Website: home-depot
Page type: account-selection
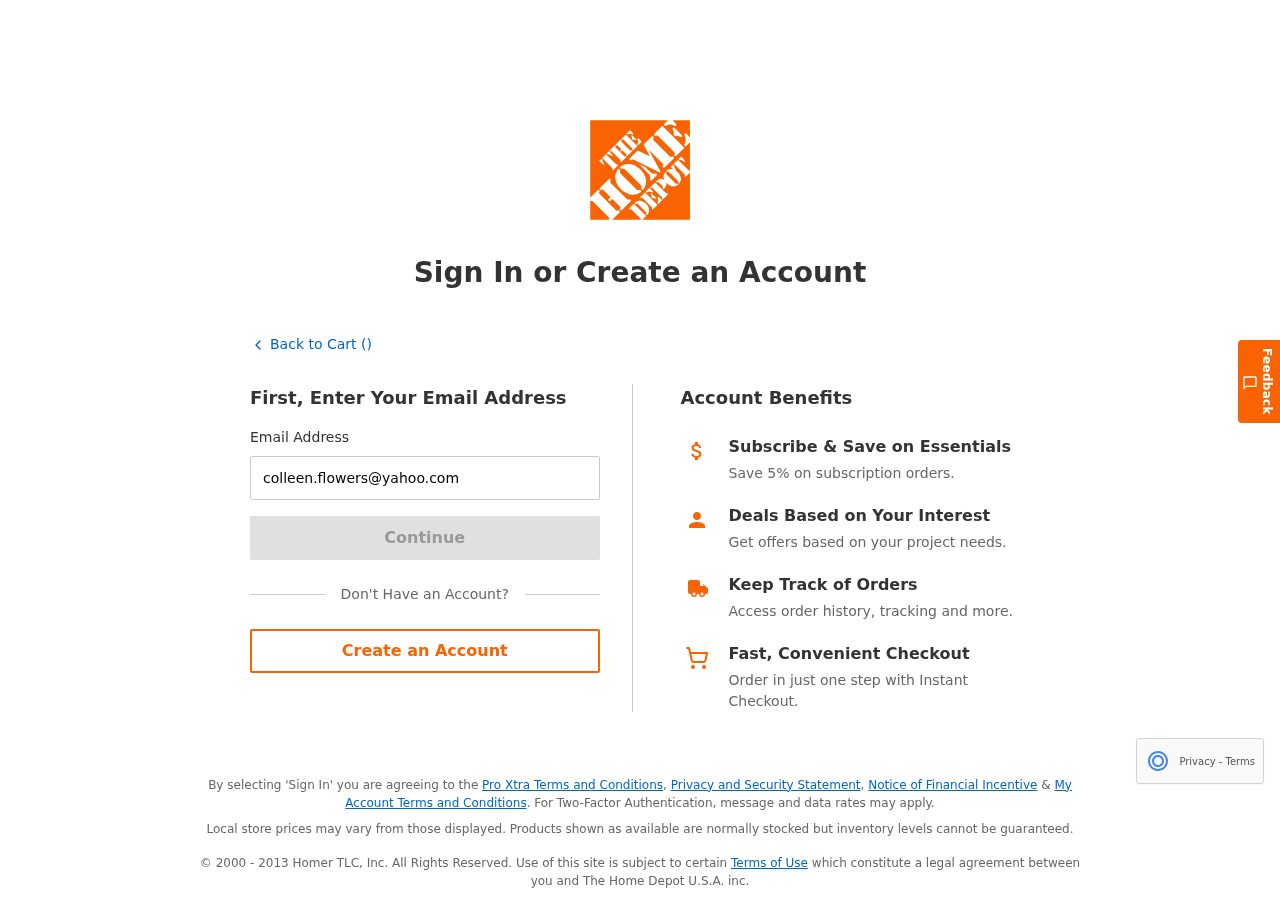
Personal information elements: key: PII_EMAIL
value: colleen.flowers@yahoo.com